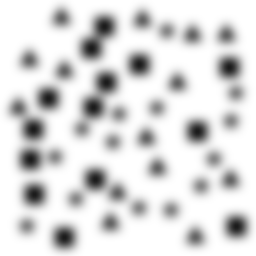
Squares: 14
Triangles: 14
Stars: 14
Total shapes: 42